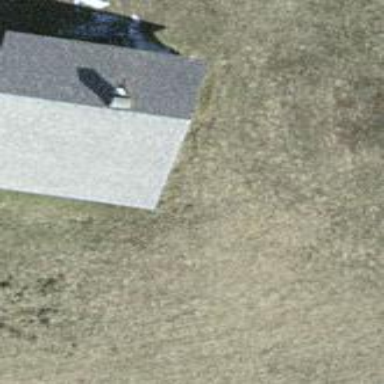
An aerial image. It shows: Cabin.